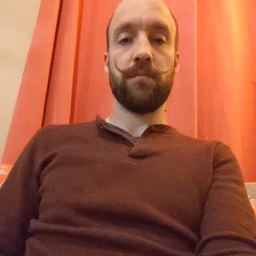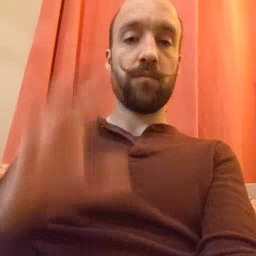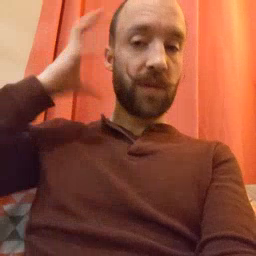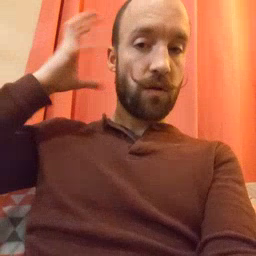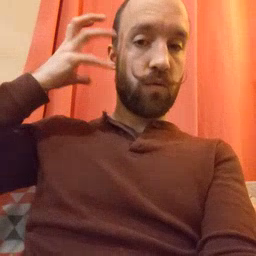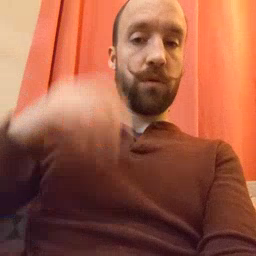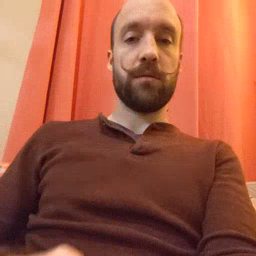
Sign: radio